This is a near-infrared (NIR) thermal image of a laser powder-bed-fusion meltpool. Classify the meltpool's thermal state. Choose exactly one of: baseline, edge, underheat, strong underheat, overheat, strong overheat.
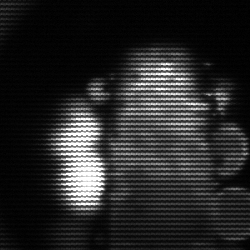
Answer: strong underheat